Field crop: maize
Growth stage: 2
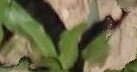
Species: maize